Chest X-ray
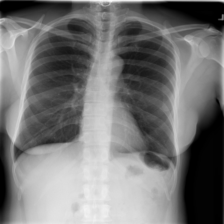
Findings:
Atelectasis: negative
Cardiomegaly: negative
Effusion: negative
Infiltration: negative
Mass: negative
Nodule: negative
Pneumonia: negative
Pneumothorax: negative
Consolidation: negative
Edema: negative
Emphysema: negative
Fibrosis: negative
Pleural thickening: negative
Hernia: negative